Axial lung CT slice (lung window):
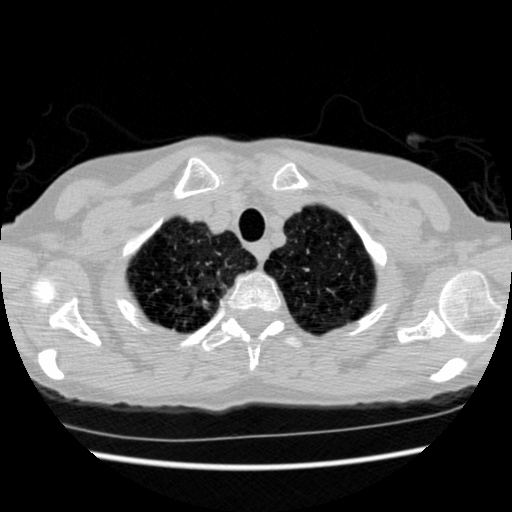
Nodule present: no